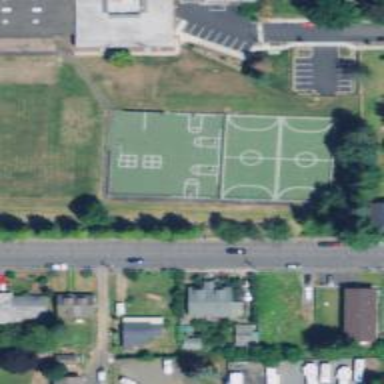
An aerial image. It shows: Basketball court on pitch.